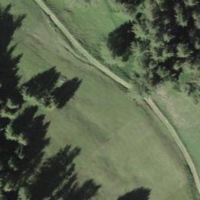
EUNIS habitat code: 43
Species observed at this site:
Laserpitium latifolium
Geum rivale
Geum montanum
Crocus vernus